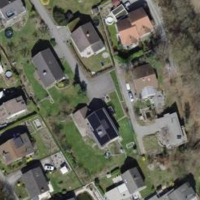
EUNIS habitat code: 54
Species observed at this site:
Silene dioica
Cornus sanguinea